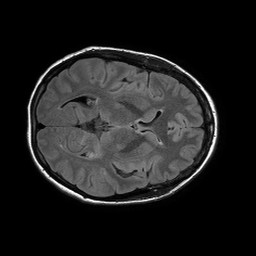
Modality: FLAIR
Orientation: axial
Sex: female
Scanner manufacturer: philips
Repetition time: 11 s
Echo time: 0.125 s